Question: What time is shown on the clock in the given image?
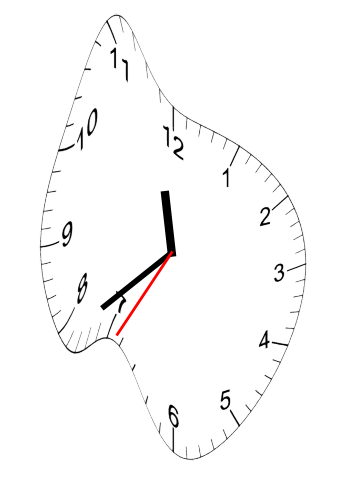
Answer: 11:38:35